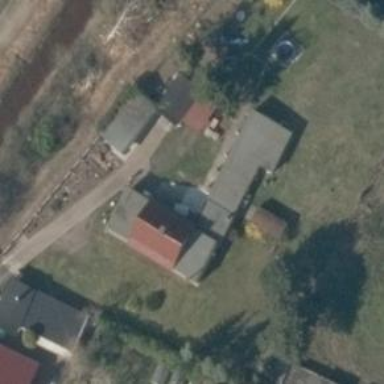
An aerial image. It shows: Detached building.